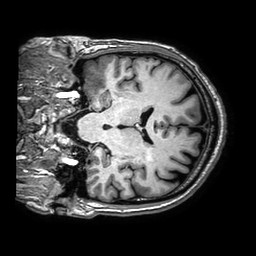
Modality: T1w
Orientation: coronal
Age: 54
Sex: male
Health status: ill
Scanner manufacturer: philips
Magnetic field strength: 3 T
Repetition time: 0.006652 s
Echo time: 0.002979 s